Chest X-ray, AP view. Patient: 53 years old, sex F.
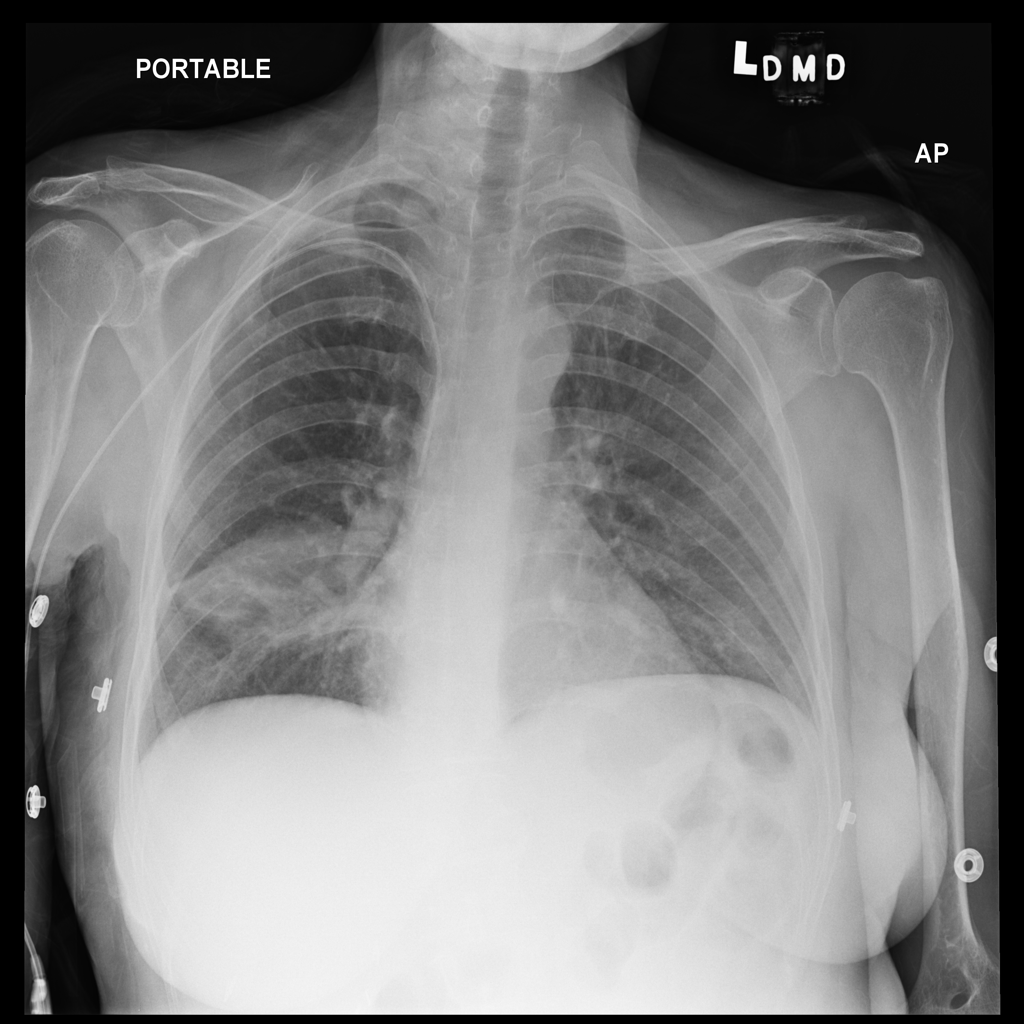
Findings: No Finding